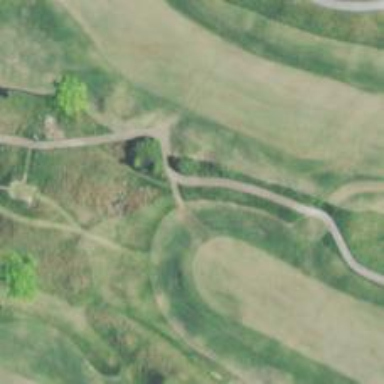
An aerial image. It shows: Service road used as golf cart path.